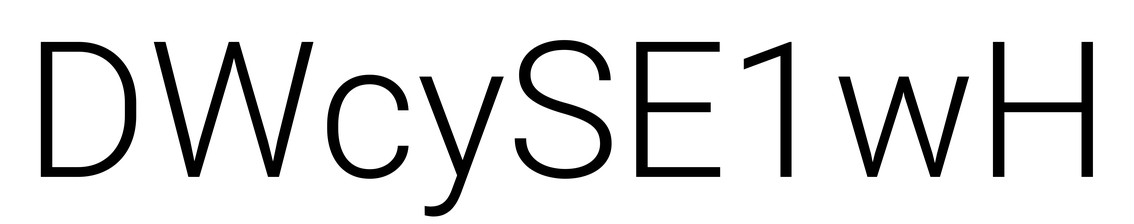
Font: Roboto_Light